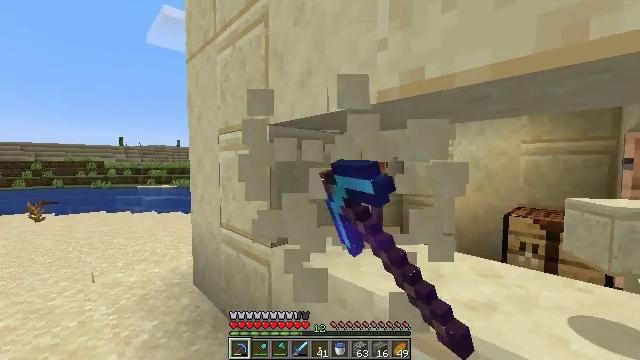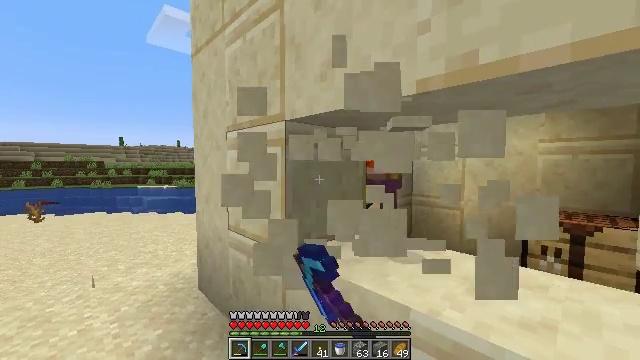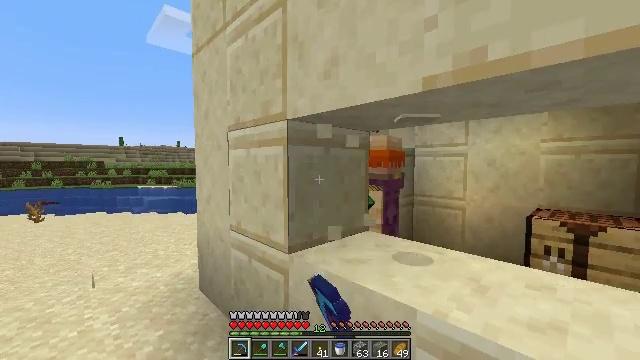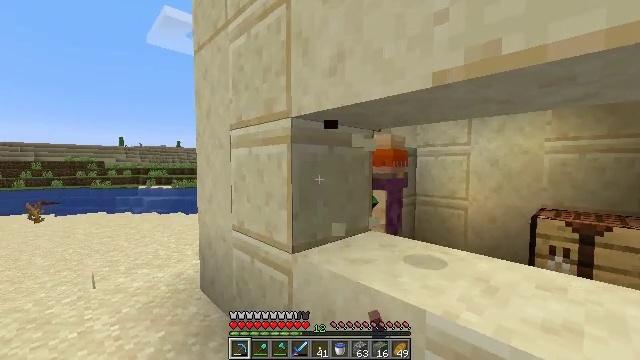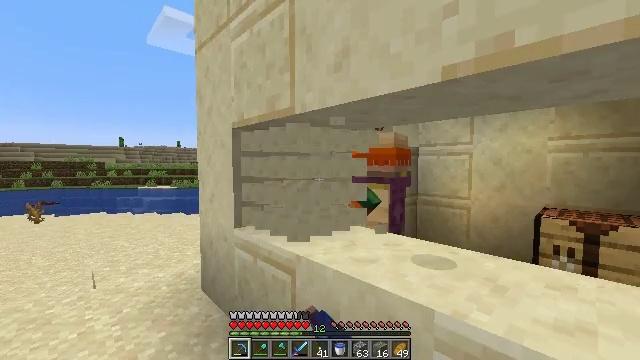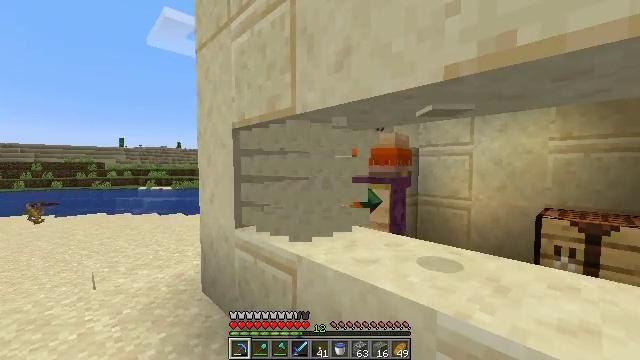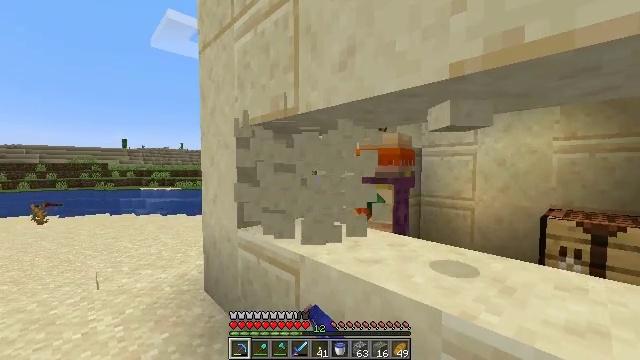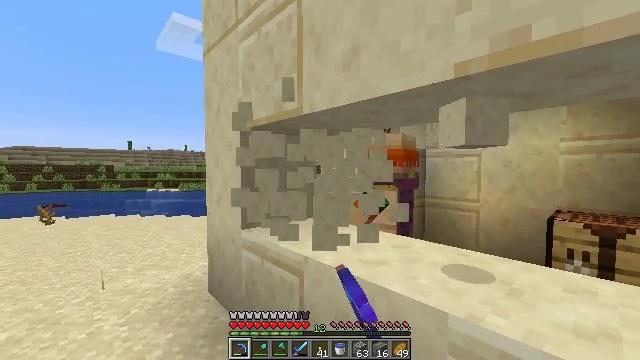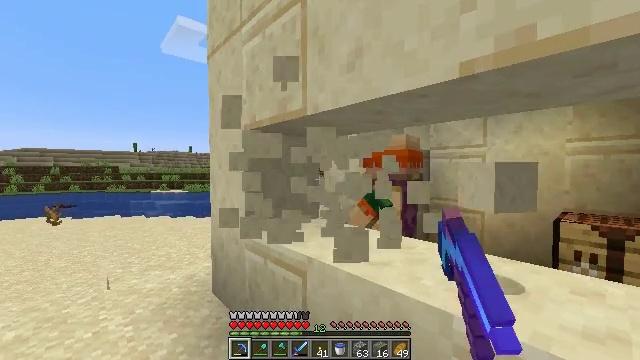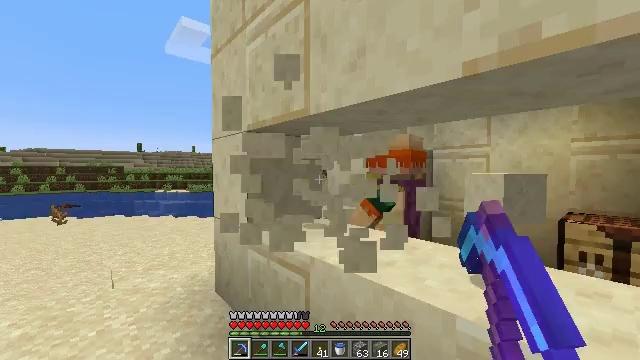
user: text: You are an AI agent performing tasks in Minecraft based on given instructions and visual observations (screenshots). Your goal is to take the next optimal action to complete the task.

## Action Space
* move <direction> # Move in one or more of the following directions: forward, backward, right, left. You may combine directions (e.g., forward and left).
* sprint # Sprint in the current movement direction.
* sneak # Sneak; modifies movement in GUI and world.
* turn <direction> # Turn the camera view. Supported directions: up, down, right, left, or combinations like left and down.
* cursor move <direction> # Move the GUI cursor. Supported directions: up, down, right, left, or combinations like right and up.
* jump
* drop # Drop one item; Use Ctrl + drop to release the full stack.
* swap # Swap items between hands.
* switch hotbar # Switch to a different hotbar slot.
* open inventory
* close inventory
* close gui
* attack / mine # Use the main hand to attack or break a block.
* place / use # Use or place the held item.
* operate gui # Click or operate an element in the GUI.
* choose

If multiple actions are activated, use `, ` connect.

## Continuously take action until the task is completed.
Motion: motion action
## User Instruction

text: Dig up some cut sandstone blocks.
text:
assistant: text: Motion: attack / mine
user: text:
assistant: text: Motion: attack / mine
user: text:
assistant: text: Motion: attack / mine
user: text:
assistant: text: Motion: attack / mine
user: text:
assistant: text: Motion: attack / mine
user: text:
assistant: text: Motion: attack / mine
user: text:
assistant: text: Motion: attack / mine
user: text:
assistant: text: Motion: attack / mine
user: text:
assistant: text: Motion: attack / mine
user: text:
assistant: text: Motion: attack / mine